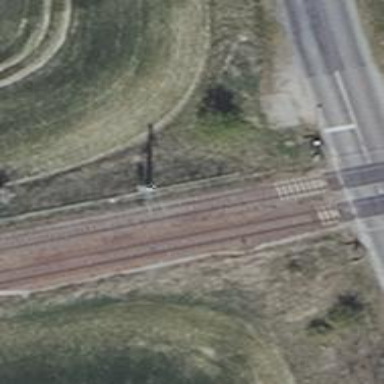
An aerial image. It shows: Railway signal.